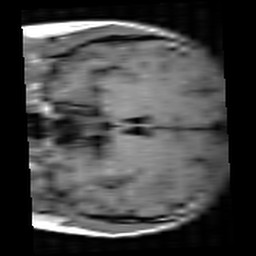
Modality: T1w
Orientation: coronal
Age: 21
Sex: female
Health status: healthy
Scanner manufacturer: siemens
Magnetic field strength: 3 T
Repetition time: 4.1 s
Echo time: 0.0085 s